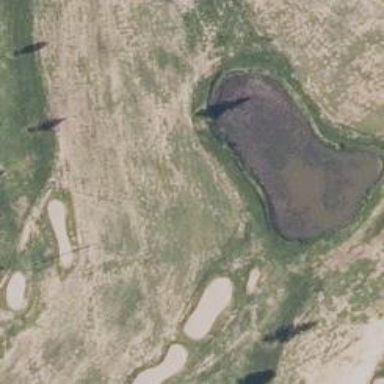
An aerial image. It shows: Water hazard in golf course. The hazard is natural water feature.